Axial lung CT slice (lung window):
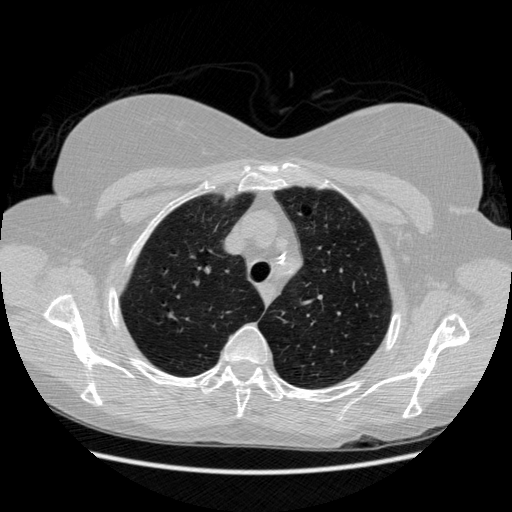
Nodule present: no